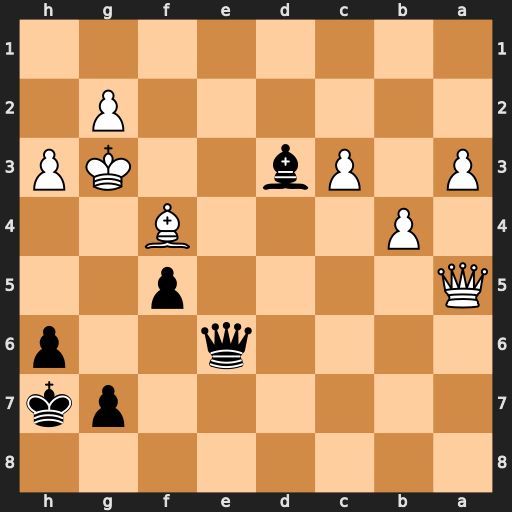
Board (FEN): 8/6pk/4q2p/Q4p2/1P3B2/P1Pb2KP/6P1/8
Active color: b
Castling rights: -
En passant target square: -
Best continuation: Qe1+ Kh2 Qf1 Qd5 Qxf4+